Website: macys
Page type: gifting
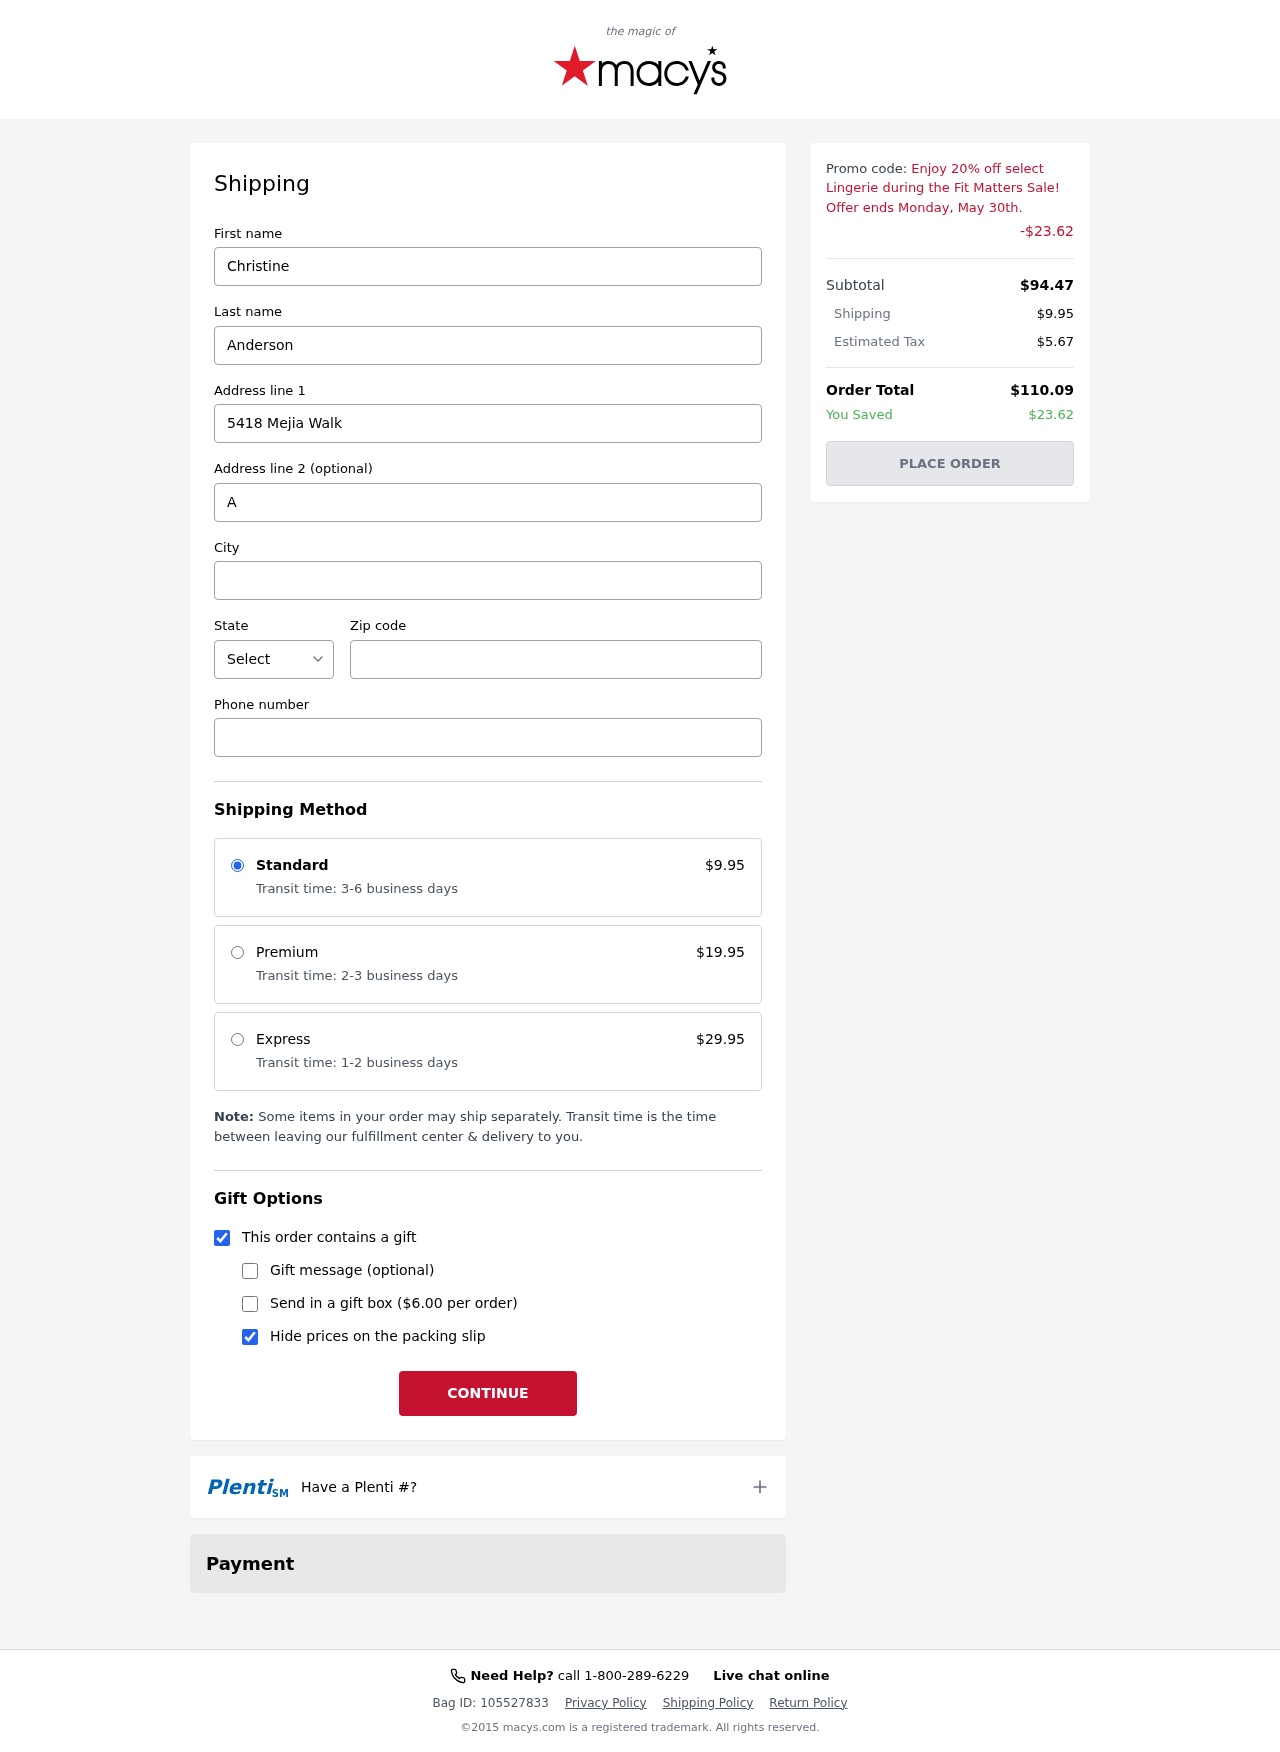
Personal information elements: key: PII_CITY
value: Christopherside
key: PII_FIRSTNAME
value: Christine
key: PII_LASTNAME
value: Anderson
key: PII_PHONE
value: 6766364437
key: PII_POSTCODE
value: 26047
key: PII_STATE_ABBR
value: OH
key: PII_STREET
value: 5418 Mejia Walk
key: PII_STREET2
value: Apt. 103
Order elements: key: ORDER_SHIPPING_COST
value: $9.95
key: ORDER_DISCOUNT
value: -$23.62
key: ORDER_SUBTOTAL
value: $94.47
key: ORDER_TAX
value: $5.67
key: ORDER_TOTAL
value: $110.09
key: ORDER_SAVINGS
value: $23.62